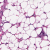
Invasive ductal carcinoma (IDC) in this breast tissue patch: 0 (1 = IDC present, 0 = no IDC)